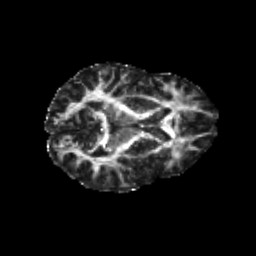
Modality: FA
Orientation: axial
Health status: healthy
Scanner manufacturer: philips
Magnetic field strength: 3 T
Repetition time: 9.75 s
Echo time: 0.092 s